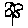
Label: flower